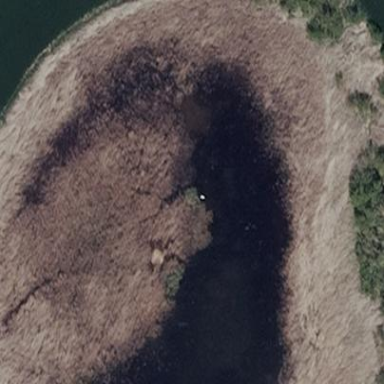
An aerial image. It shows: Wetland area dominated by reedbeds.